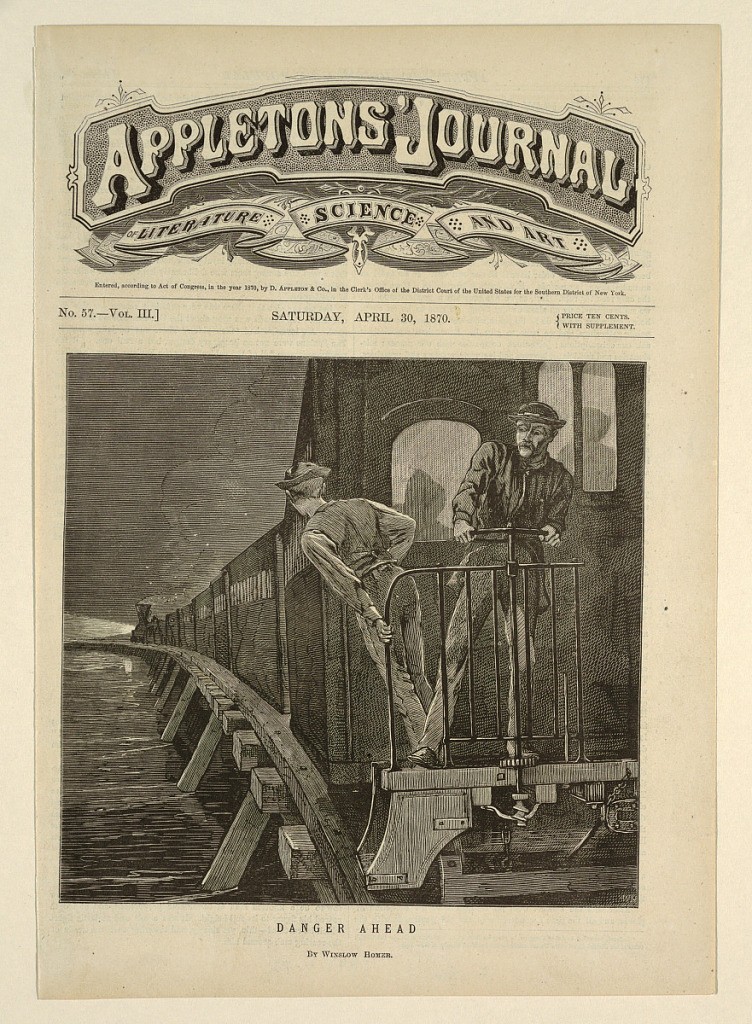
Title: Danger Ahead
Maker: Winslow Homer, American, 1836–1910
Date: April 30, 1870
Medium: Wood engraving in black ink on paper
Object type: Print
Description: A brakeman and another figure, between carriages, work to slow a train as it passes over rising water at night.